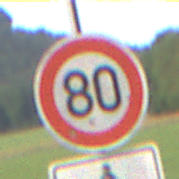
Verkehrszeichen: Geschwindigkeit80
Zusatzzeichen unten: HinweisDurchSinnbild18
Umgebung: Outdoor, Nature
Tageszeit: SunriseSunset
Wetter: PartlyCloudy
Licht: Natural
Jahreszeit: NotSpecified
Kontrast: MediumContrast